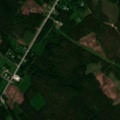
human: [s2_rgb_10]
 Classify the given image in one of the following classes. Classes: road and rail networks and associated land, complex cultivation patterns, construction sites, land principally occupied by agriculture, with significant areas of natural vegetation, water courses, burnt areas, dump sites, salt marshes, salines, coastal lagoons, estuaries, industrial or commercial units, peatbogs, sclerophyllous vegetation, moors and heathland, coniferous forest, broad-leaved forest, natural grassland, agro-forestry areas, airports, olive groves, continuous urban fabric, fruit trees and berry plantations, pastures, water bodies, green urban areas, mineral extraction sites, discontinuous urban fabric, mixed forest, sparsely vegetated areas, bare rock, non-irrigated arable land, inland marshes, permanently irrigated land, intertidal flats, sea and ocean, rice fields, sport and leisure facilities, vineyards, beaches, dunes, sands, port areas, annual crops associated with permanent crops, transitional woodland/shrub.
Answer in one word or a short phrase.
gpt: discontinuous urban fabric, coniferous forest, mixed forest